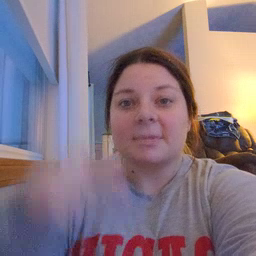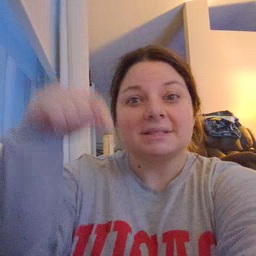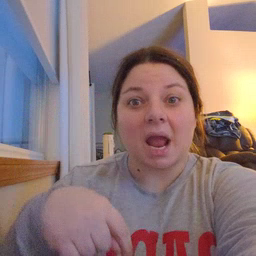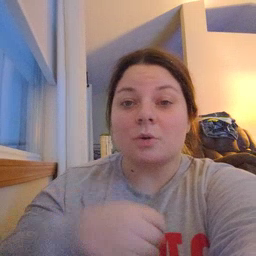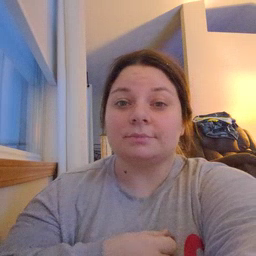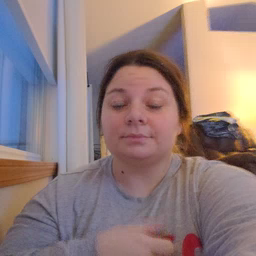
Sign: down